Question: How can I change "Validation Checks" value from 6 to higher or lower values using code?
I have following code:
'''
% Create a Pattern Recognition Network
hiddenLayerSize = ns;
net = patternnet(hiddenLayerSize);
net.divideParam.trainRatio = trRa/100;
net.divideParam.valRatio = vaRa/100;
net.divideParam.testRatio = teRa/100;
% Train the Network
[net,tr] = train(net,inputs,targets);
% Test the Network
outputs = net(inputs);
errors = gsubtract(targets,outputs);
performance = perform(net,targets,outputs);
% Recalculate Training, Validation and Test Performance
trainTargets = targets .* tr.trainMask{1};
valTargets = targets .* tr.valMask{1};
testTargets = targets .* tr.testMask{1};
trainPerformance = perform(net,trainTargets,outputs);
valPerformance = perform(net,valTargets,outputs);
testPerformance = perform(net,testTargets,outputs);
'''

I could not find a clue at <URL>
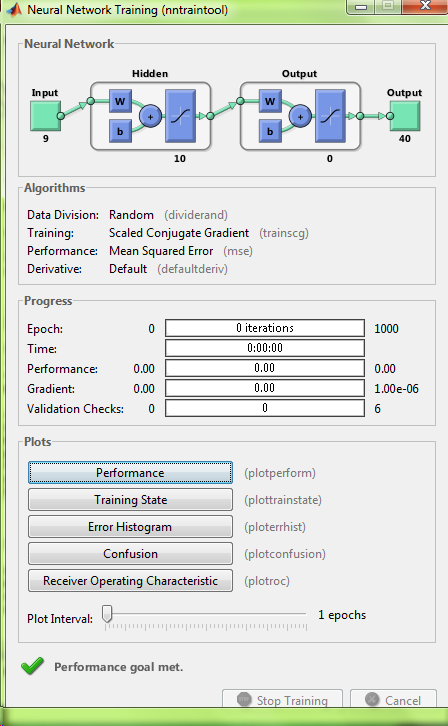
Answer: : 'net.trainParam.max_fail = 8;'
---
I've used the example provided in the page you linked to get a working instance of 'nntraintool'.
When you open 'nntraintool.m' you see a small piece of documentation that says (among else):
> '% net.<a href="matlab:doc nnproperty.net_trainParam">trainParam</a>.<a href="matlab:doc nnparam.showWindow">showWindow</a> = false;'
This hinted that some properties are stored within 'net.trainParam'. When querying it to see what it holds you get:
'''
ans =
Function Parameters for 'trainlm'
Show Training Window Feedback showWindow: true
Show Command Line Feedback showCommandLine: false
Command Line Frequency show: 25
Maximum Epochs epochs: 1000
Maximum Training Time time: Inf
Performance Goal goal: 0
Minimum Gradient min_grad: 1e-07
Maximum Validation Checks max_fail: 6
Mu mu: 0.001
Mu Decrease Ratio mu_dec: 0.1
Mu Increase Ratio mu_inc: 10
Maximum mu mu_max: <PHONE>
'''
Here you can see how the is stored: in a field named 'max_fail'. Now it was only a case of testing if it was a read-only field or not, which could easily be tested using 'net.trainParam.max_fail = 8; train(net,...);' - which correctly changed the default value from 6 to 8.